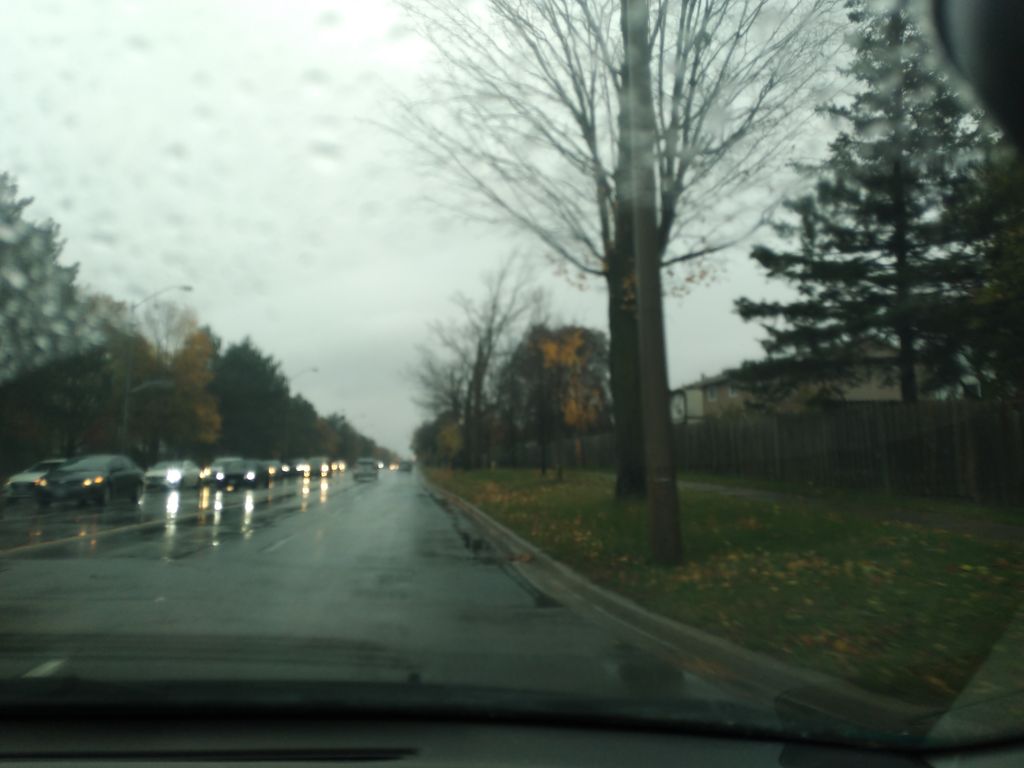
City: toronto